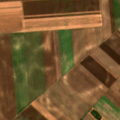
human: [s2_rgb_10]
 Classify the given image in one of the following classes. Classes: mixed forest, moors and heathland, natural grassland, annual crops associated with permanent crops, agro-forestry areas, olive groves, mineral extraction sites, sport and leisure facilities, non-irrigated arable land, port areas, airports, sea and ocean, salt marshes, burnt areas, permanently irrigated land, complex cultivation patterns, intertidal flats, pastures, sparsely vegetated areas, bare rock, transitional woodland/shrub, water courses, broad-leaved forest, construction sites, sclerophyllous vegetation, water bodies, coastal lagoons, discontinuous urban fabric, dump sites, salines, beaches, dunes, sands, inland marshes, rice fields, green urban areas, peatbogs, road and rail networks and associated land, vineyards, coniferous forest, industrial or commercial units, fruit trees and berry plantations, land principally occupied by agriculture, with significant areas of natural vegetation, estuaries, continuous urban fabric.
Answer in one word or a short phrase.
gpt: non-irrigated arable land